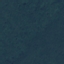
Land use / land cover: Forest